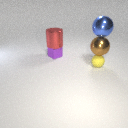
large red metal cylinder above small purple metal cube